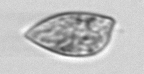
Label: Prorocentrum_dentatum